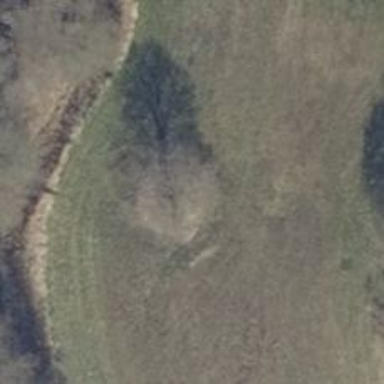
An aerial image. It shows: Deciduous broadleaved tree.